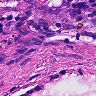
Metastatic tissue present: no